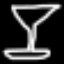
Label: hourglass